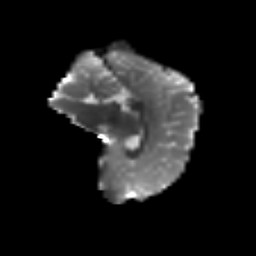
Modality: T2w
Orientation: sagittal
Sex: male
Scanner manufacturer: siemens
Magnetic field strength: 3 T
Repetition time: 5 s
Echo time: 0.071 s